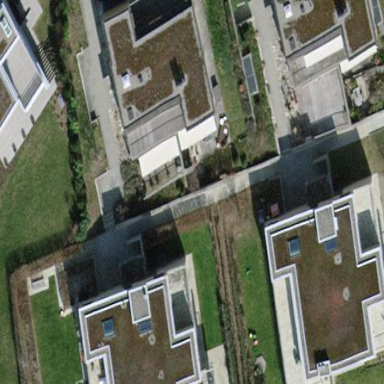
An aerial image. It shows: Flat-roofed apartment building.